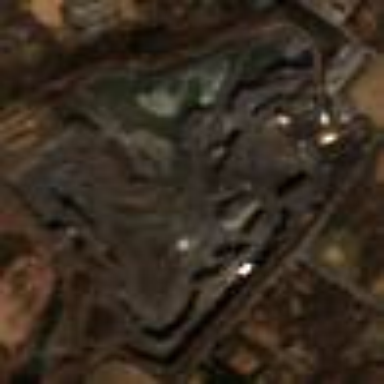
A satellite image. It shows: Quarry area that is man-made.